Question: I have an object which is instantiated during compilation according to the build configuration. As far as the surrounding software considered, the object exposes the same interface. I would like to model the fact that the instantiation decision is taken during compilation (i.e. 'static polymorphism'), as opposed to the usual dynamic polymorphism.
Is there a way to depict a static polymorphism in 'UML' 'class diagram'?
Here is more or less what I need:

Obviously, only one of the above type definitions will be instantiated at compilation.
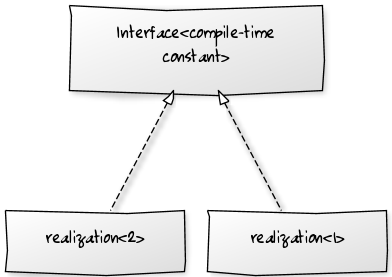
Answer: Combining from @ChiragDesai and @user2004268 answers and linked question (<URL>:
1. Polymorphism type is an implementation detail and as such it doesn't have active role in design diagrams.
2. Implementation details can be present in UML diagram but have a complementary and informal role. Stereotypes and notes can be used to clarify the intentions.